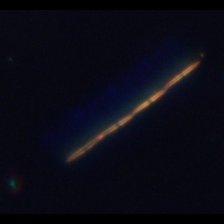
Taxon: Psuedo-nitzschia
Group: Diatoms